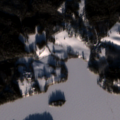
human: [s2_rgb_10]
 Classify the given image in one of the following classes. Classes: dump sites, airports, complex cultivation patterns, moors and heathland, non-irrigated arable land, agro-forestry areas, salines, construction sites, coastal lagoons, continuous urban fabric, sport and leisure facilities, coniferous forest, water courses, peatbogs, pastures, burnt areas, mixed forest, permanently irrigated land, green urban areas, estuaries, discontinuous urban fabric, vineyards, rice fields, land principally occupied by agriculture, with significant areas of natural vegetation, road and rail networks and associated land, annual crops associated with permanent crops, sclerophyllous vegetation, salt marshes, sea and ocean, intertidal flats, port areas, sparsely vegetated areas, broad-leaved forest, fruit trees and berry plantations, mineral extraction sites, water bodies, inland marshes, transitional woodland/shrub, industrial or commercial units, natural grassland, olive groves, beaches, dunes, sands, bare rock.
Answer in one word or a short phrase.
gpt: land principally occupied by agriculture, with significant areas of natural vegetation, coniferous forest, mixed forest, water bodies